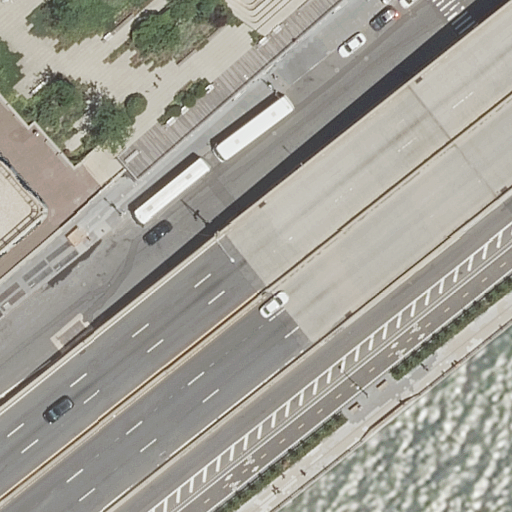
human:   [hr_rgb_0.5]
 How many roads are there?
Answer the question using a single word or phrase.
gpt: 8

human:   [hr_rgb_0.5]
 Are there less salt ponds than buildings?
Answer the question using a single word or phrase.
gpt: yes

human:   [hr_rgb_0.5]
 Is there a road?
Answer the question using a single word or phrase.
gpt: yes

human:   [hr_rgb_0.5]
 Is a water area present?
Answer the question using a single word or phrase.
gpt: yes

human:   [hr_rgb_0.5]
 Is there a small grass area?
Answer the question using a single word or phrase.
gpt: no

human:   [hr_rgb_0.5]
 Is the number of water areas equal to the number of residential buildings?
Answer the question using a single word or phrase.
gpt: yes

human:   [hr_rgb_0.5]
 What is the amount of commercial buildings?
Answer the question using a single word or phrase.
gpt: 0

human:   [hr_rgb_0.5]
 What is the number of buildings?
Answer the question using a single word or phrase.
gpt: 1

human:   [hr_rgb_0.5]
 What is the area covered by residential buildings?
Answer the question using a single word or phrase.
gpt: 15m2

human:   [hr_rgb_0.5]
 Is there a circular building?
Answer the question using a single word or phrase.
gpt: no

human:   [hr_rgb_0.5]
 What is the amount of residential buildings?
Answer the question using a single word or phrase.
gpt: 1

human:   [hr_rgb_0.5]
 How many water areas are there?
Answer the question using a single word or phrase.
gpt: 1

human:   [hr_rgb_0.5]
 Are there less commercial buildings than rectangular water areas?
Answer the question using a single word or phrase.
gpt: yes

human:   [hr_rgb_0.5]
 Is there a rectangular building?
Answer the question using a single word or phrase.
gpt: yes

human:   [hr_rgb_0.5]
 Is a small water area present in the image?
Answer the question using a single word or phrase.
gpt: no

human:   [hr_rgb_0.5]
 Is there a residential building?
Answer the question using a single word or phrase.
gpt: yes

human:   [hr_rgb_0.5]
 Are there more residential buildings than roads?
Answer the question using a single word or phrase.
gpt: no

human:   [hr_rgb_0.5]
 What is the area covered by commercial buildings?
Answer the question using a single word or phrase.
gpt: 0m2

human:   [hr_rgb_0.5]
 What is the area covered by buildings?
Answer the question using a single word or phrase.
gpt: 15m2

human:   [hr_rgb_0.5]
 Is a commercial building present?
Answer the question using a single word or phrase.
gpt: no

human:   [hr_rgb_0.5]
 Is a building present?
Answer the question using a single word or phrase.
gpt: yes

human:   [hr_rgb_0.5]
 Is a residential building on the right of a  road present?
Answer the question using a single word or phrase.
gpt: no

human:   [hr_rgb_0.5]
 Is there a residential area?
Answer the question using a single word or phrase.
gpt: no

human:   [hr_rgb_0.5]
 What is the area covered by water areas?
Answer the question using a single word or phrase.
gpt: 935m2

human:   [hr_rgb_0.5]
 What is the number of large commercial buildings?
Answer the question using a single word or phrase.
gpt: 0

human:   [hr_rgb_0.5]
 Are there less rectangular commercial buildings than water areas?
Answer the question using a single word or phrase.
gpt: yes

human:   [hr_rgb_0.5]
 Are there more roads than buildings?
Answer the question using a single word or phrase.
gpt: yes

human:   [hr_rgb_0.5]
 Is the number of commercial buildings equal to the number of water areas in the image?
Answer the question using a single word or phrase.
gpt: no

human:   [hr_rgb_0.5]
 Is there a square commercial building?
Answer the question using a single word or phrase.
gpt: no

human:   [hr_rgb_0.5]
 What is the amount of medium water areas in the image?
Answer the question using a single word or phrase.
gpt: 0

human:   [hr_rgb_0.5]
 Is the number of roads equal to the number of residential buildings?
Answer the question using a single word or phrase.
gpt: no

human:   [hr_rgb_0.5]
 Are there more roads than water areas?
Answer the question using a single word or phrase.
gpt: yes

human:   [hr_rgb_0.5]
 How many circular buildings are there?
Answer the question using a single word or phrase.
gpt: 0

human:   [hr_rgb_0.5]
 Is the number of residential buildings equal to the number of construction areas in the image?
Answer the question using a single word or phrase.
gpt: no

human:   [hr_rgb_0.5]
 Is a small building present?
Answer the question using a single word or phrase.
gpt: yes

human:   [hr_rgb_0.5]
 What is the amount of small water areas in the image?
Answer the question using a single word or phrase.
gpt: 0

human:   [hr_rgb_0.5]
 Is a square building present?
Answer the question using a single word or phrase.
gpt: no

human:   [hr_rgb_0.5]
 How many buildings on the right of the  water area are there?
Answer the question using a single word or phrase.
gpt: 0

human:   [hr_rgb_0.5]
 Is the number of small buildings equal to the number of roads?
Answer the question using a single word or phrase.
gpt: no

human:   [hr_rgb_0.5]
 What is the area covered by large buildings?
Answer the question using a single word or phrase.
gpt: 0m2

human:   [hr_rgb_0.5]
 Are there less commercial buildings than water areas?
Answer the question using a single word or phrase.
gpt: yes

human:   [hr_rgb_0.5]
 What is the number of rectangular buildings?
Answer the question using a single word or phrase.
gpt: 1

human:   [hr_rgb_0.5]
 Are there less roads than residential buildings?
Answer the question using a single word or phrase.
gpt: no

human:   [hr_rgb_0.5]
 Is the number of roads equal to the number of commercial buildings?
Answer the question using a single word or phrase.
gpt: no

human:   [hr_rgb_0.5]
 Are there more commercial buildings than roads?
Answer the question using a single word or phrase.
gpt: no

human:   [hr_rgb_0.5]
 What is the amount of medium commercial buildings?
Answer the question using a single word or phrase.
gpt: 0

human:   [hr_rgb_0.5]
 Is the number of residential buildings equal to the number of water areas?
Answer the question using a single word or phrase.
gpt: yes

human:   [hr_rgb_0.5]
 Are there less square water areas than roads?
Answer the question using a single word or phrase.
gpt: yes

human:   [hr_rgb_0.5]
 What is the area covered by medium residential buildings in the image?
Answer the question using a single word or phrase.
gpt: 0m2

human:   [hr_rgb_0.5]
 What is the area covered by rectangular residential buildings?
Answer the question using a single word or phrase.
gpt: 15m2

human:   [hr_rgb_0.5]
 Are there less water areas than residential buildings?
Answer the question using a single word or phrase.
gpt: no

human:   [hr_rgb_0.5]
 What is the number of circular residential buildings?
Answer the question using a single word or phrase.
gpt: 0

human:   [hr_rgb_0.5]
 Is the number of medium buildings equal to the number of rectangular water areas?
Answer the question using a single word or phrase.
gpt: no

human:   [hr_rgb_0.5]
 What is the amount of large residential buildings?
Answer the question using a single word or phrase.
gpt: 0

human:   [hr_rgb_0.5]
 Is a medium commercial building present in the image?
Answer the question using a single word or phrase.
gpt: no

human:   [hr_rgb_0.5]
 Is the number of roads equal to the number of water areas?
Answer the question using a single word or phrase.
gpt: no

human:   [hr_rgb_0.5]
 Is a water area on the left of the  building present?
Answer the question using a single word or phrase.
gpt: no

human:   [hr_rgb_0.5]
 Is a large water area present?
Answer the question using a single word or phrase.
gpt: yes

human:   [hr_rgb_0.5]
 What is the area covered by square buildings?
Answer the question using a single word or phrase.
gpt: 0m2

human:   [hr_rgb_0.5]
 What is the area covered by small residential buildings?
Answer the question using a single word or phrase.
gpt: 15m2

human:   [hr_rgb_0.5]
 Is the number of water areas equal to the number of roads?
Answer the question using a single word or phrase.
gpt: no

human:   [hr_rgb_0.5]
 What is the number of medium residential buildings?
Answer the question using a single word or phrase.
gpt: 0

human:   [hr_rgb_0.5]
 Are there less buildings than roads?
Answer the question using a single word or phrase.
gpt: yes

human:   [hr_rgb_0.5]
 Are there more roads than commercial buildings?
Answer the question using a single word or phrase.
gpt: yes